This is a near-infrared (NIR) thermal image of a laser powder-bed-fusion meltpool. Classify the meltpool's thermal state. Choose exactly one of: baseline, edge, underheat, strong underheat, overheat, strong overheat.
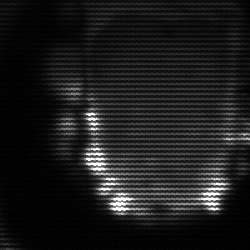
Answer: baseline